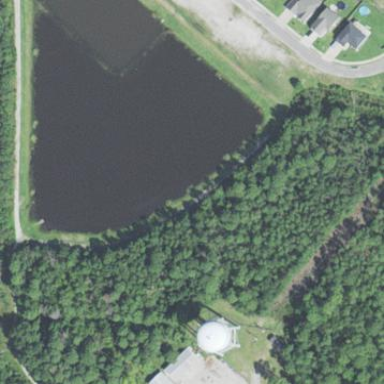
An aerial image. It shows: Peaceful pond surrounded by nature.